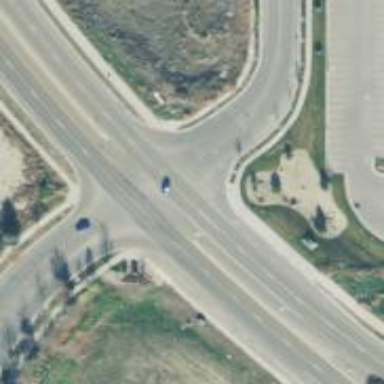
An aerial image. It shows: Crossing road.